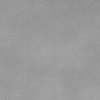
Label: dusty